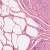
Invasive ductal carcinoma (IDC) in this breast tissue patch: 0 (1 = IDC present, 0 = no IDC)